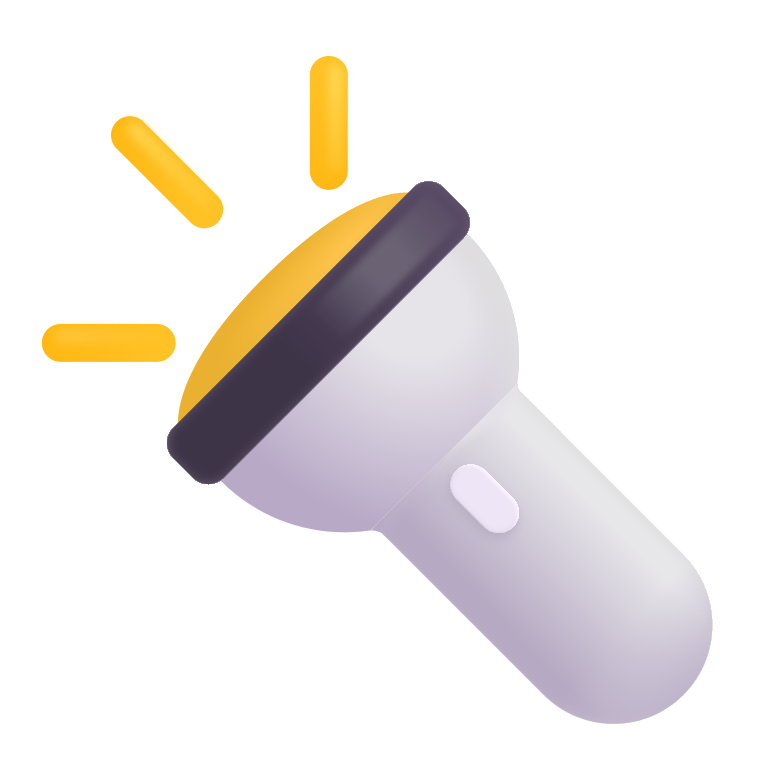
flashlight color